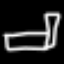
Label: bed